Question: I have a table 'citations' with 5 million rows with following info:
'''
Paperkey1 | Year1 | Paperkey2 | Year2
100 20
200 90
300 80
'''
And another table 'pub_year' with around 3 million rows with following info:
'''
Paperkey | Year
100 2001
200 2002
20 2003
90 2004
80 2005
'''
I want to update the table 'citations' by taking the year value from table 'pub_year'. I used the following query but its been running for more than 3 hours and still its not finished yet.
'''
update citations T2
join pub_year T1 on T2.paperkey1= T1.paperkey
set T2.year1 = T1.year;
'''
Is there anybody who knows what are the main reason that its taking too long? Im not sure if it ever finish if i keep letting it runs. Or is there something wrong with my query?
The paperkey fields are all in varchar and the year fields are all in integer. Thank you.
Here is the update after running EXPLAIN:

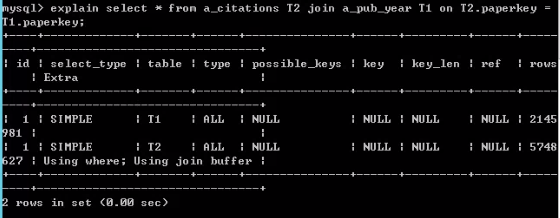
Answer: The second row has value 'ALL' in column 'type'. This is the cause of the very, very slow execution. For each of the 5 million rows from 'citations' it needs to scan all the 3 million rows of table 'pub_year' in order to find the matching rows for the 'JOIN' clause. An index will fix that.
Add an index on column 'Paperkey1' of table 'citations':
'''
ALTER TABLE 'citations' ADD INDEX ('Paperkey1');
'''
Also add an index on column 'Paperkey' of table 'pub_year':
'''
ALTER TABLE 'pub_year' ADD INDEX ('Paperkey');
'''
If one of the two tables already contain an index on the aforementioned column (or it is the first column in a multi-column index) then skip that table; having identical indexes doesn't help.
After the indexes are created (they will take some time to complete, especially if there is other activity on these tables in the same time), run the 'EXPLAIN' again and check the result.
You should get 'ref' or 'eq_ref' in the column 'type' of the second row.
Now the 'UPDATE' will complete faster. It will still take a couple of minutes (or even more if the tables are accessed by other processes during the query) but this OK when you update 5 million records.
For performance reasons, on 'INNER JOIN's it's recommended to put first the table that produces the smallest number of rows in the final result set. In this case, that table is 'pub_year':
'''
UPDATE pub_year T1
INNER JOIN citations T2 ON T2.paperkey1 = T1.paperkey
SET T2.year1 = T1.year
'''
'EXPLAIN''T1''pub_year'